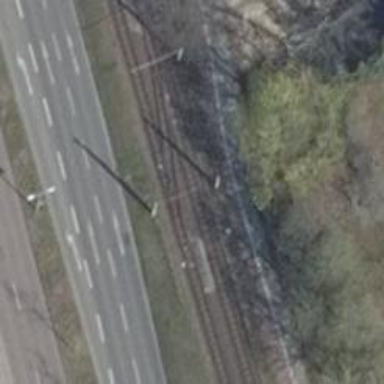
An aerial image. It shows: Tram railway with contact lines for electrification.